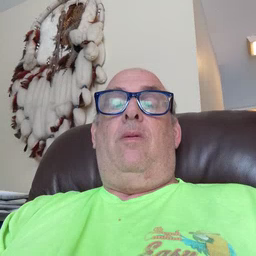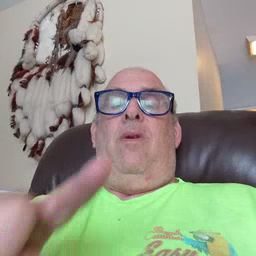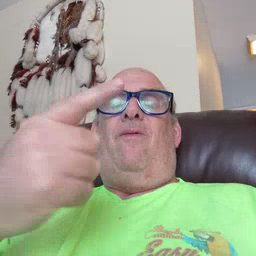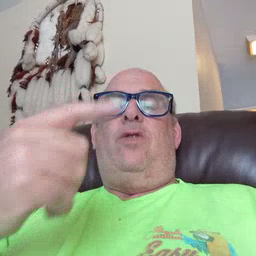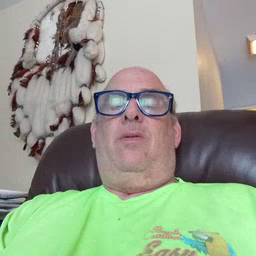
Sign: first